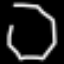
Label: octagon